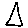
Label: triangle